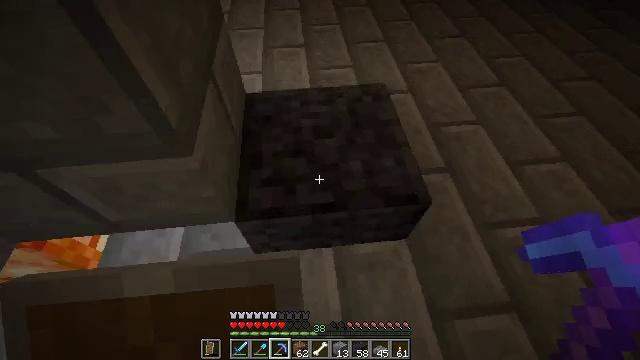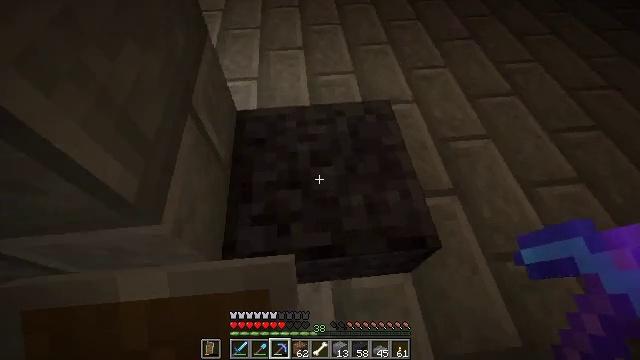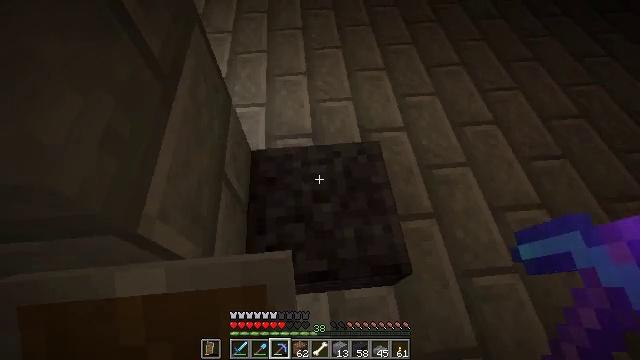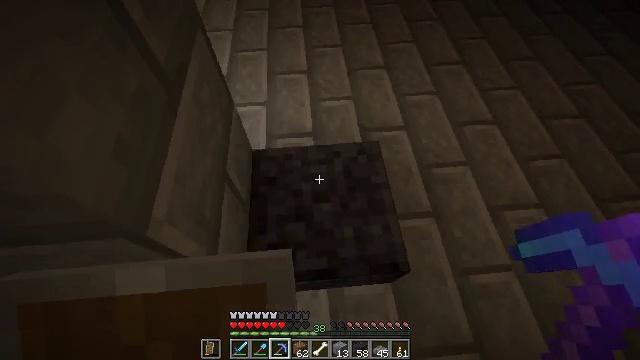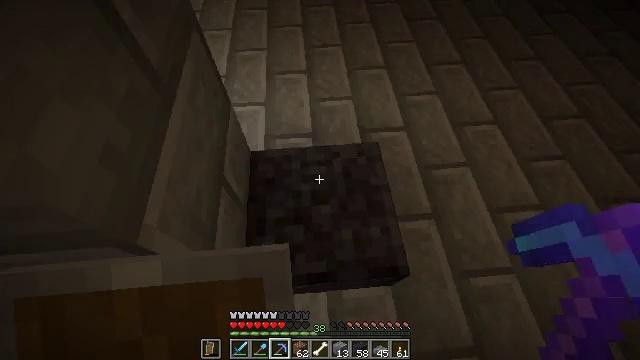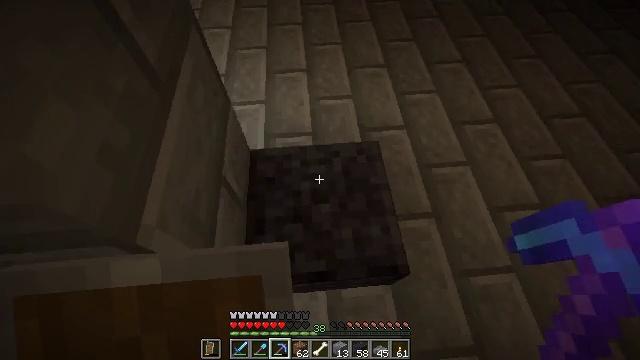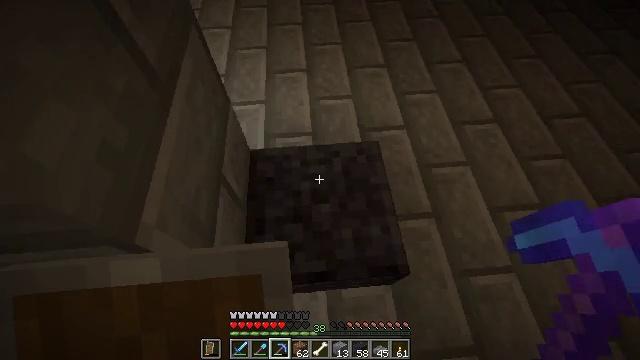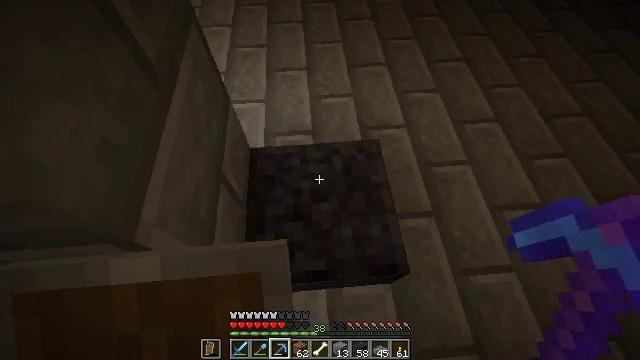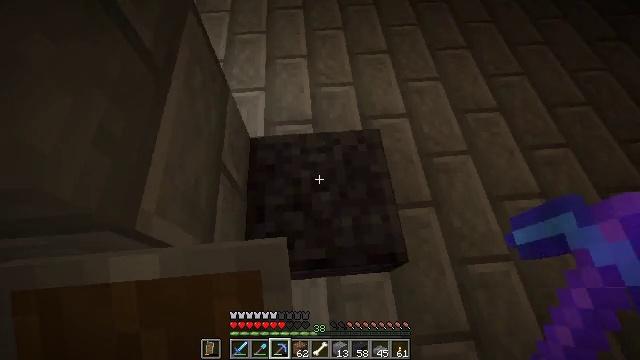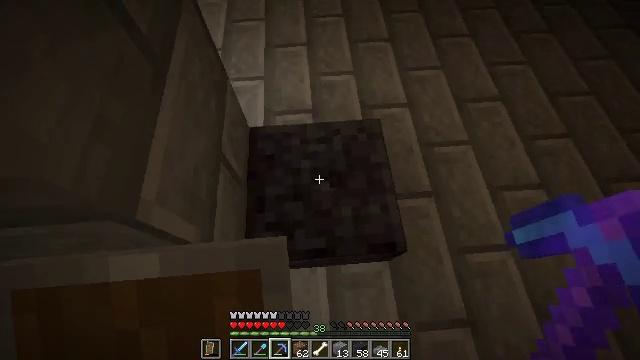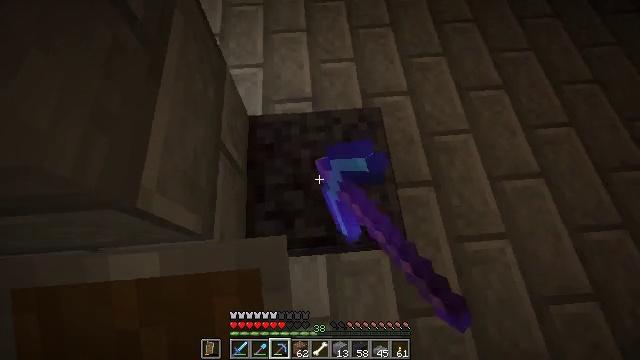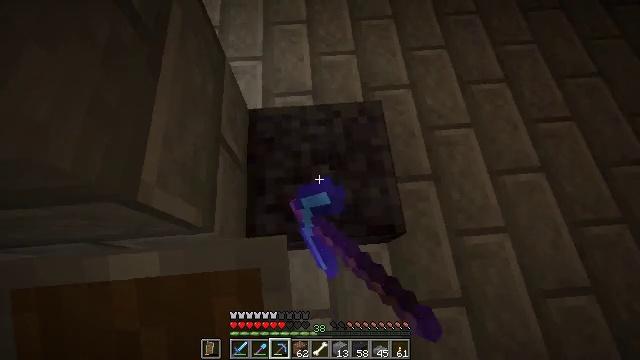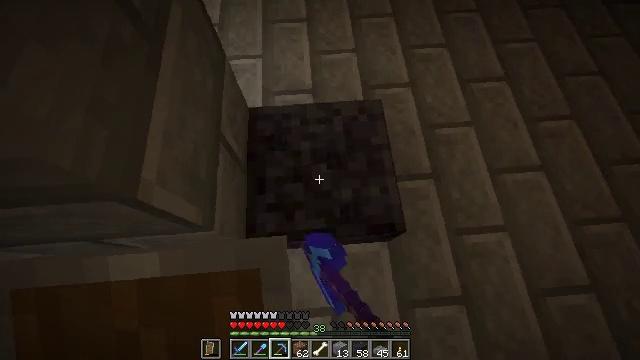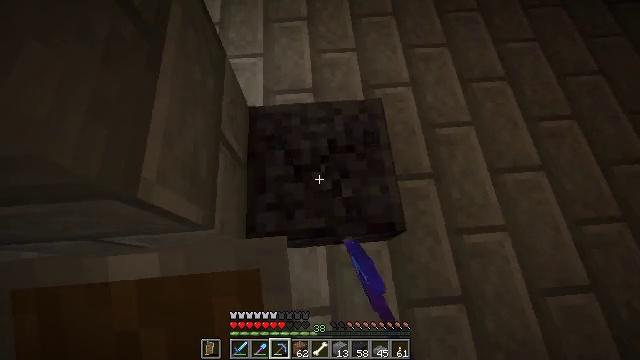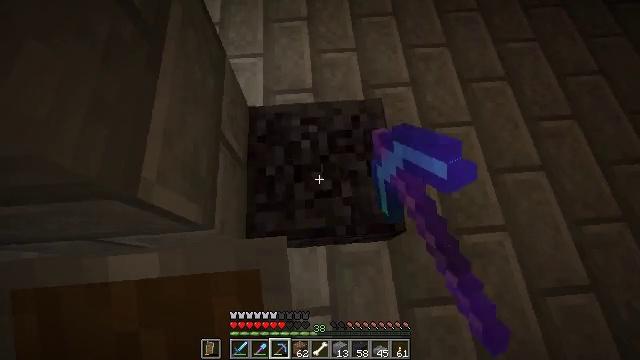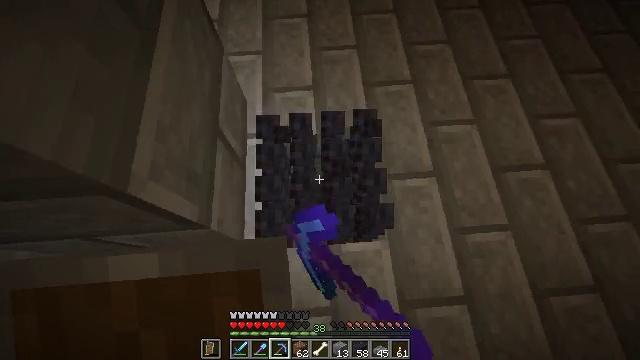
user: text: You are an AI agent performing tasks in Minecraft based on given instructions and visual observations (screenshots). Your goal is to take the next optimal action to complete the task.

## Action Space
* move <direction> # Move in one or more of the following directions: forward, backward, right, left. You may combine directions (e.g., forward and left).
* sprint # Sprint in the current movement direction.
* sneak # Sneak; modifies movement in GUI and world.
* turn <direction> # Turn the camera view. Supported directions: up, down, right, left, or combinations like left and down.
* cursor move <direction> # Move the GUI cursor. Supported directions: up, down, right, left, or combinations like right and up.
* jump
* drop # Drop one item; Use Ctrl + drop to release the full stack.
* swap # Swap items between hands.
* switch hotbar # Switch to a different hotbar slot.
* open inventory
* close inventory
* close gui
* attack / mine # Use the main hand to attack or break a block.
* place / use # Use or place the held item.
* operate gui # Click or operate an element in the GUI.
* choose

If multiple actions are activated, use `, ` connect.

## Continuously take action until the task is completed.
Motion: motion action
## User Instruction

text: Mine polished blackstone blocks.
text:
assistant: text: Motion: turn down
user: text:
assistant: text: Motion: turn down
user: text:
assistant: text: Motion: no_op
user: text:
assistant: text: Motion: no_op
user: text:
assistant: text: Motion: no_op
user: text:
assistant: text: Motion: no_op
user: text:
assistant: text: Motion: no_op
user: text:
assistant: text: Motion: turn down
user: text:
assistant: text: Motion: turn down, attack / mine
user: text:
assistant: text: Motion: turn down, attack / mine
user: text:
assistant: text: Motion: turn down, attack / mine
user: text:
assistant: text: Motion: attack / mine
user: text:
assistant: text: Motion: attack / mine
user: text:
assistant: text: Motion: attack / mine
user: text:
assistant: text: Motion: attack / mine
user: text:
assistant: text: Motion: attack / mine
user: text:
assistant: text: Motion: attack / mine
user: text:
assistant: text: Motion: attack / mine
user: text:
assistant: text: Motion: attack / mine
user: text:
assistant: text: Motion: no_op